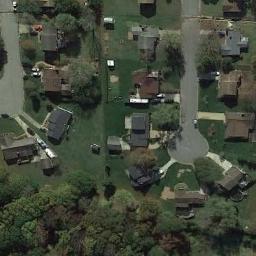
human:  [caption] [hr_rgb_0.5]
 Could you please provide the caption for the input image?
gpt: Medium-sized houses are surrounded by green trees .

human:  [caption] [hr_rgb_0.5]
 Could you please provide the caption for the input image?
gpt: Many trees are in medium residential area .

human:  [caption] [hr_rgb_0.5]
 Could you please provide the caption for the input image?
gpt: The medium residential area has some neatly arranged houses on the grass and a grove of trees is next to the medium residential area .

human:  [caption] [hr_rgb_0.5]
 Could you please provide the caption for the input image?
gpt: The medium residential is on the grass next to some trees .

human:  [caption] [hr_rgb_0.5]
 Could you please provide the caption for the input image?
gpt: There are some buildings and green trees on the medium residential area .